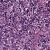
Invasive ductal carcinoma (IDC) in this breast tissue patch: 1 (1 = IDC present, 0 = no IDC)